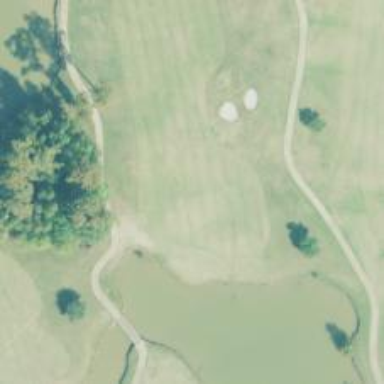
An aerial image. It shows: Golf hole.